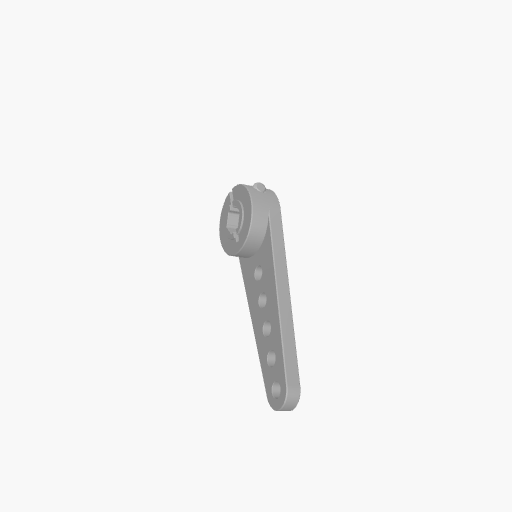
Part: ClampingControlArm